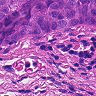
Metastatic tissue present: yes